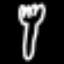
Label: fork